Question: I'm looking for a way to find a non-square region of interest. I've seen examples on here where it's all rectangular based. For example <URL> where they draw a rectangle as you drag your mouse from corner to corner.
My goal is to take an image like the one below and hand outline the road. Is this possible or do I just need to draw a rectangle over it?
Edit: My original thought is to build on one of those algorithms and instead of labeling the mouse-clicks as corners, I think I can store each point visited in a vector. Then I can just use a cv::Mat to fill in all the points in between. Not sure if it'll work, but it's a start.

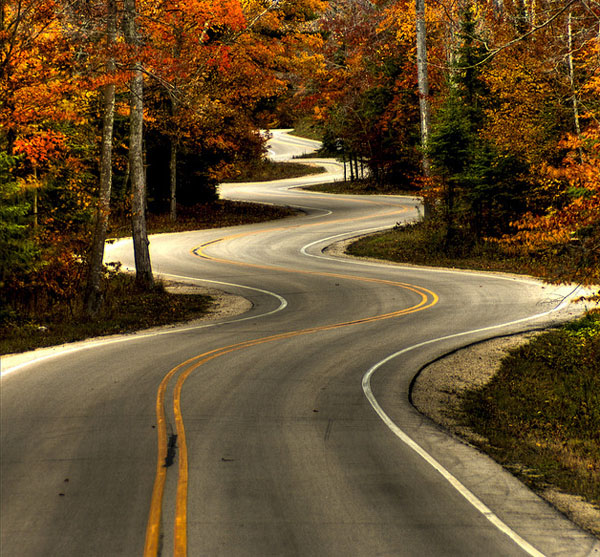
Answer: You could also draw a window with your image and then call:
'''
cvSetMouseCallback( const char* window_name, CvMouseCallback on_mouse, void* param=NULL )
'''
Save each time its clicked the x,y position in a list, array, dict, whatever you would like :). Build with this information a new Mat as a mask. Use a polygon for aproximation:
'''
// Create Polygon from vertices
vector<Point> ROI_Poly;
approxPolyDP(ROI_Vertices, ROI_Poly, 1.0, true);
// Fill polygon white
fillConvexPoly(mask, &ROI_Poly[0], ROI_Poly.size(), 255, 8, 0);
'''
More information over here:
<URL>